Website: apple-inc
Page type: payment
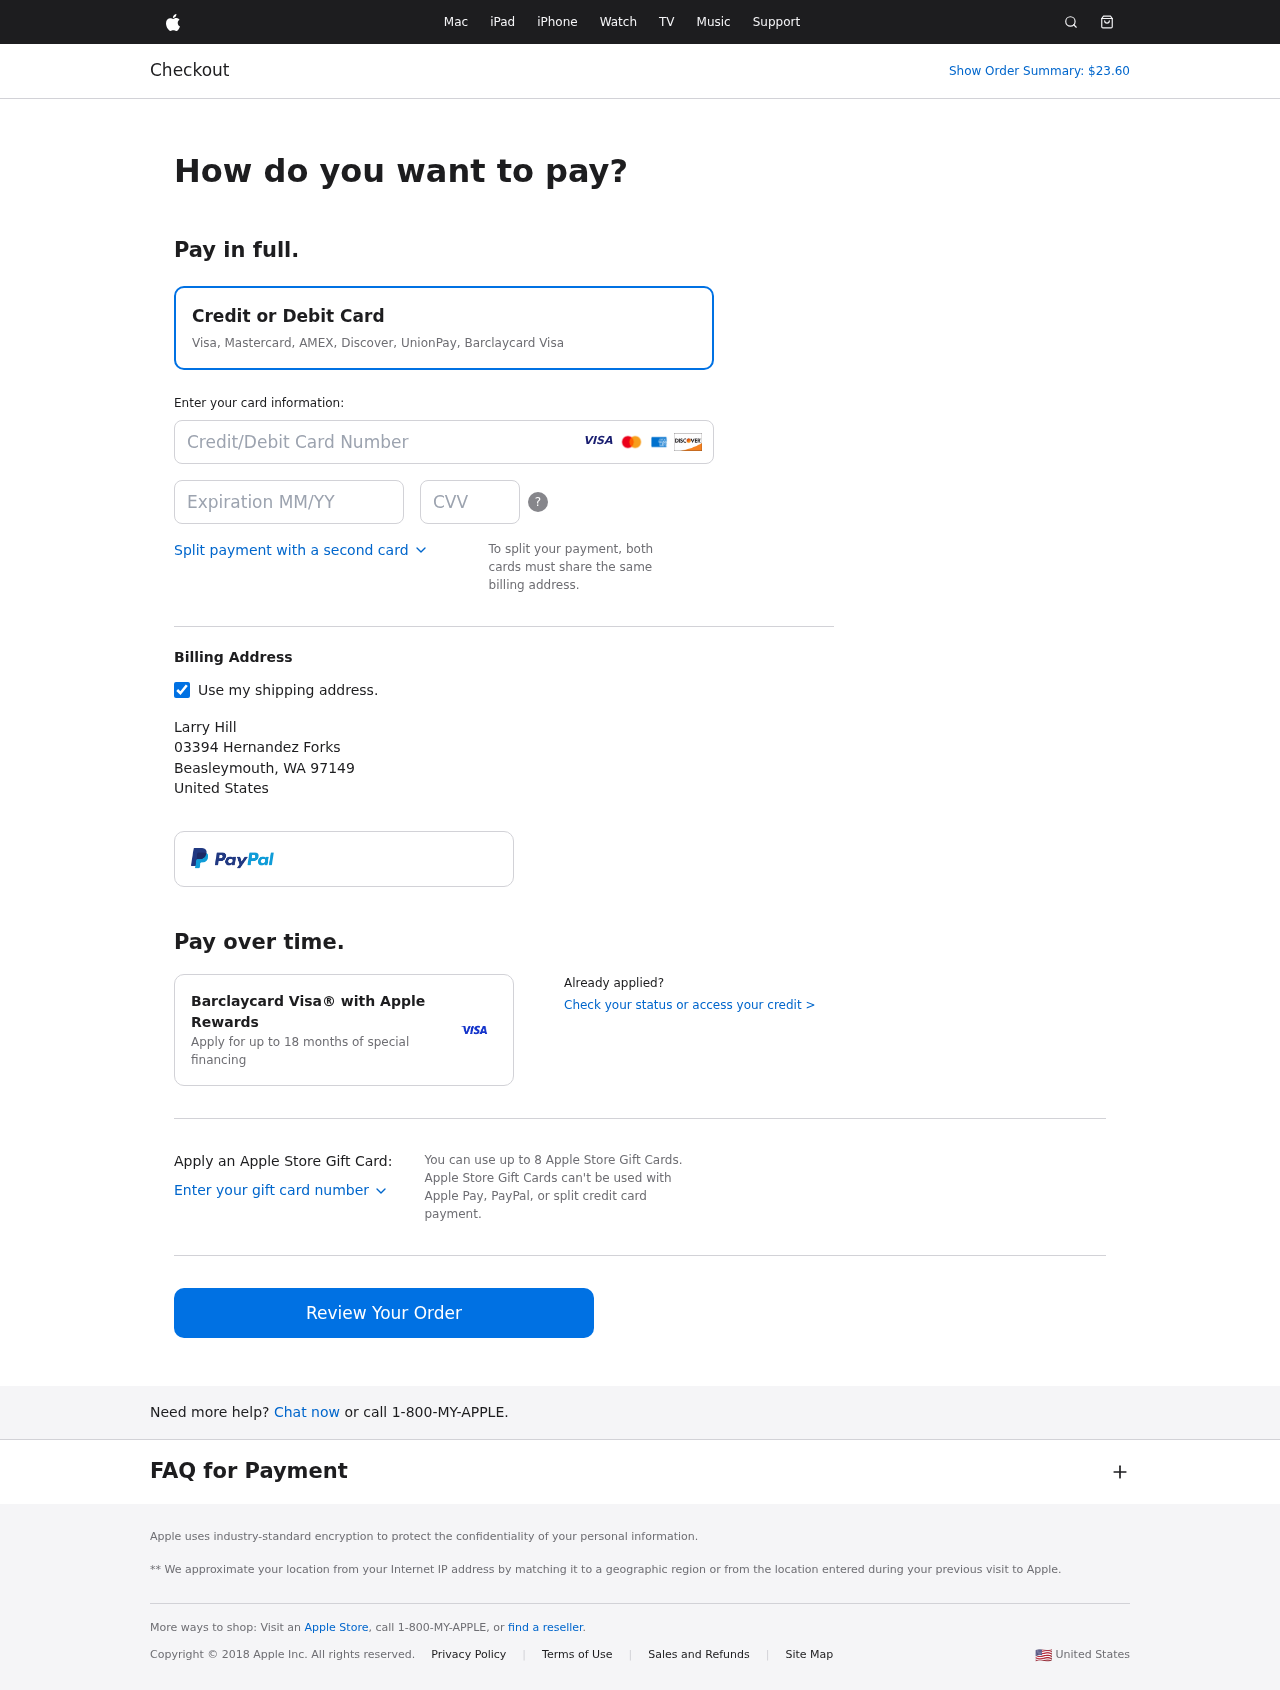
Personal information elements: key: PII_CARD_CVV
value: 513
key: PII_CARD_EXPIRY
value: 04/28
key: PII_CARD_NUMBER
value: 6514 6283 8152 0570
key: PII_CITY
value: Beasleymouth
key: PII_COUNTRY
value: United States
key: PII_FULLNAME
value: Larry Hill
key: PII_POSTCODE
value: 97149
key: PII_STATE_ABBR
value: WA
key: PII_STREET
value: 03394 Hernandez Forks
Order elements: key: ORDER_TOTAL
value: Show Order Summary: $23.60